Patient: sex F, age 71
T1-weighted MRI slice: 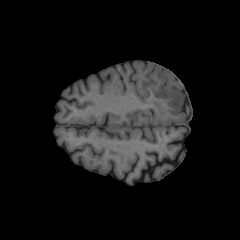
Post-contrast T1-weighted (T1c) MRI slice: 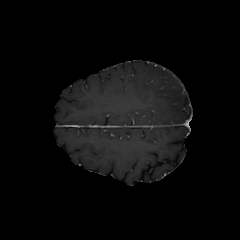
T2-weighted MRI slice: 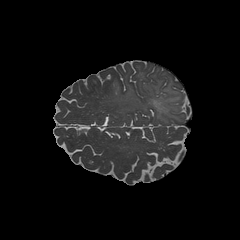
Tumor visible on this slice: yes
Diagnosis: Astrocytoma, IDH-mutant
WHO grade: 2